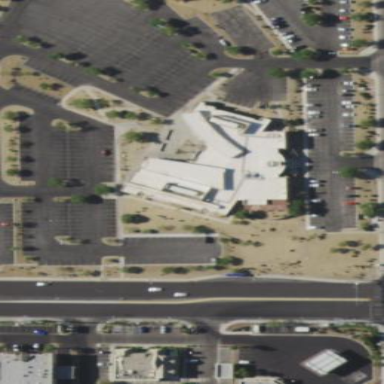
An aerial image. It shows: Public building.